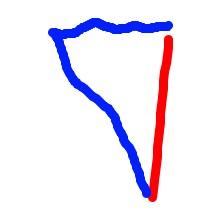
Shape: triangle